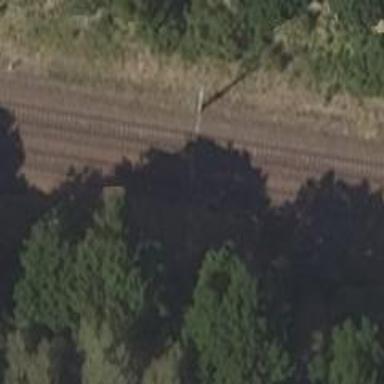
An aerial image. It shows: Milestone along the railway with catenary mast.